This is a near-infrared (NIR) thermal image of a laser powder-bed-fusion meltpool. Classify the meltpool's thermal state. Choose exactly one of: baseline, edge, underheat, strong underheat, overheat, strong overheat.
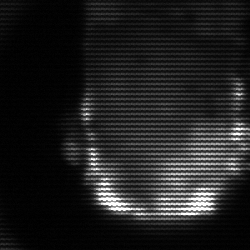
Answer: baseline